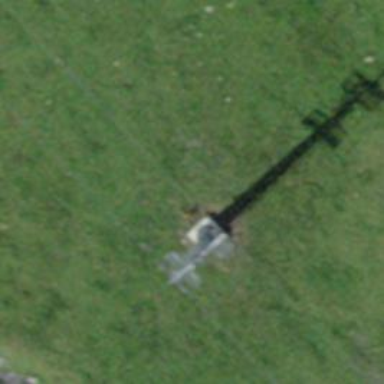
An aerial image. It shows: Pylon for aerialway.